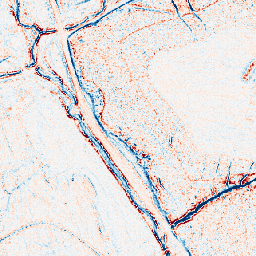
Category: edge_preserving
Decomposition family: anisotropic_diffusion
Decomposition parameters: iterations: 5
kappa: 30
gamma: 0.15
Upsampling method: area
Upsampling parameters: scale: 4
Upsampling scale: 4